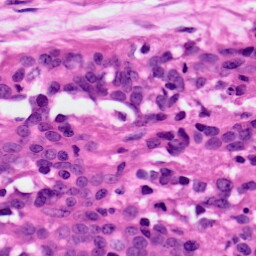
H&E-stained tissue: Ovarian